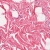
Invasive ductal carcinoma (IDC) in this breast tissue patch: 0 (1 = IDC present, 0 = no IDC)